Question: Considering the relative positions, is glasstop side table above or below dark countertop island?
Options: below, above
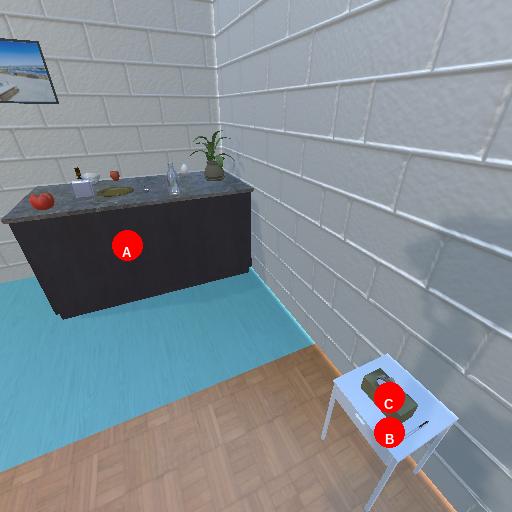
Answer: below